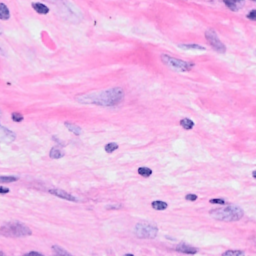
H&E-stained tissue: Breast